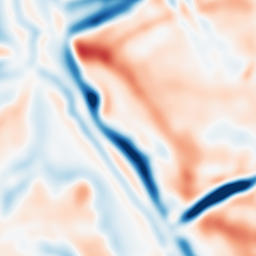
Category: multiscale
Decomposition family: dog
Decomposition parameters: sigma_low: 5
sigma_high: 10
Upsampling method: quadratic
Upsampling parameters: scale: 2
Upsampling scale: 2